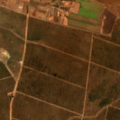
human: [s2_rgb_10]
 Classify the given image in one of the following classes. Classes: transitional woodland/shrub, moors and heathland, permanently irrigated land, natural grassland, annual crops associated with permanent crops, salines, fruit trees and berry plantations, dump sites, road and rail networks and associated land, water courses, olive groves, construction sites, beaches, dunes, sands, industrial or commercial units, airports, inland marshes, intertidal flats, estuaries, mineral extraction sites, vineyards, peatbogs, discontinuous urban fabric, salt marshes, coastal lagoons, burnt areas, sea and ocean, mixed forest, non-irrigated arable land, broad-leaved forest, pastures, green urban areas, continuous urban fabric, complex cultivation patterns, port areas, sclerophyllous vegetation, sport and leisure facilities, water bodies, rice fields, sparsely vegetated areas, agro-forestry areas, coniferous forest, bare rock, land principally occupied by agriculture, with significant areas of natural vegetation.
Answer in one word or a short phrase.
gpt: permanently irrigated land, olive groves